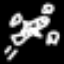
Label: airplane